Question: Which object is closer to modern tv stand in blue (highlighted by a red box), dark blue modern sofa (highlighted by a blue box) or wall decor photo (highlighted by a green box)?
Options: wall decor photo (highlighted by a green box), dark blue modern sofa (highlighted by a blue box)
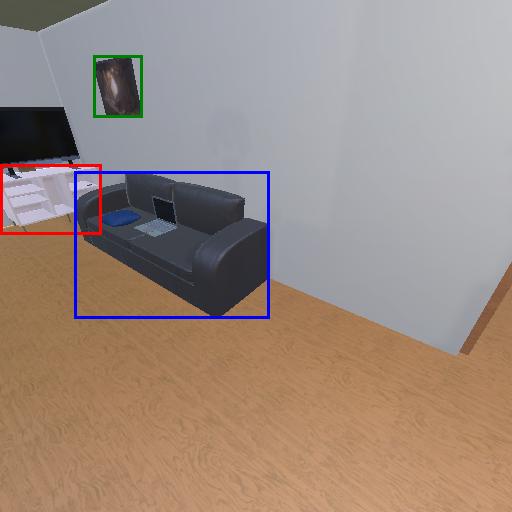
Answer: wall decor photo (highlighted by a green box)